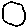
Label: circle